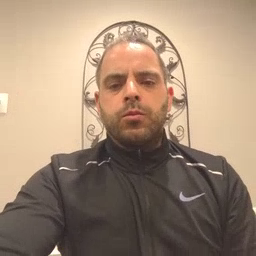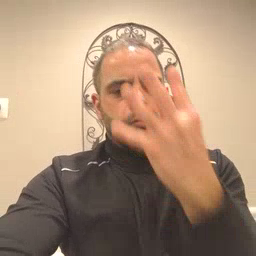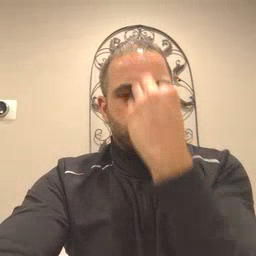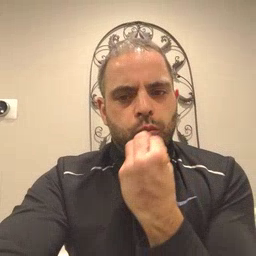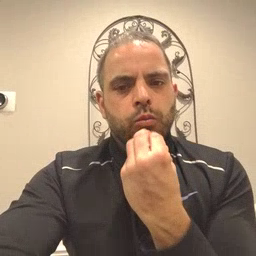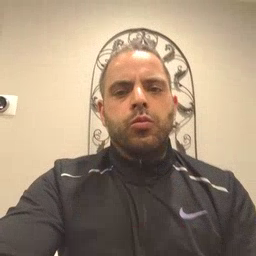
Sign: sleep